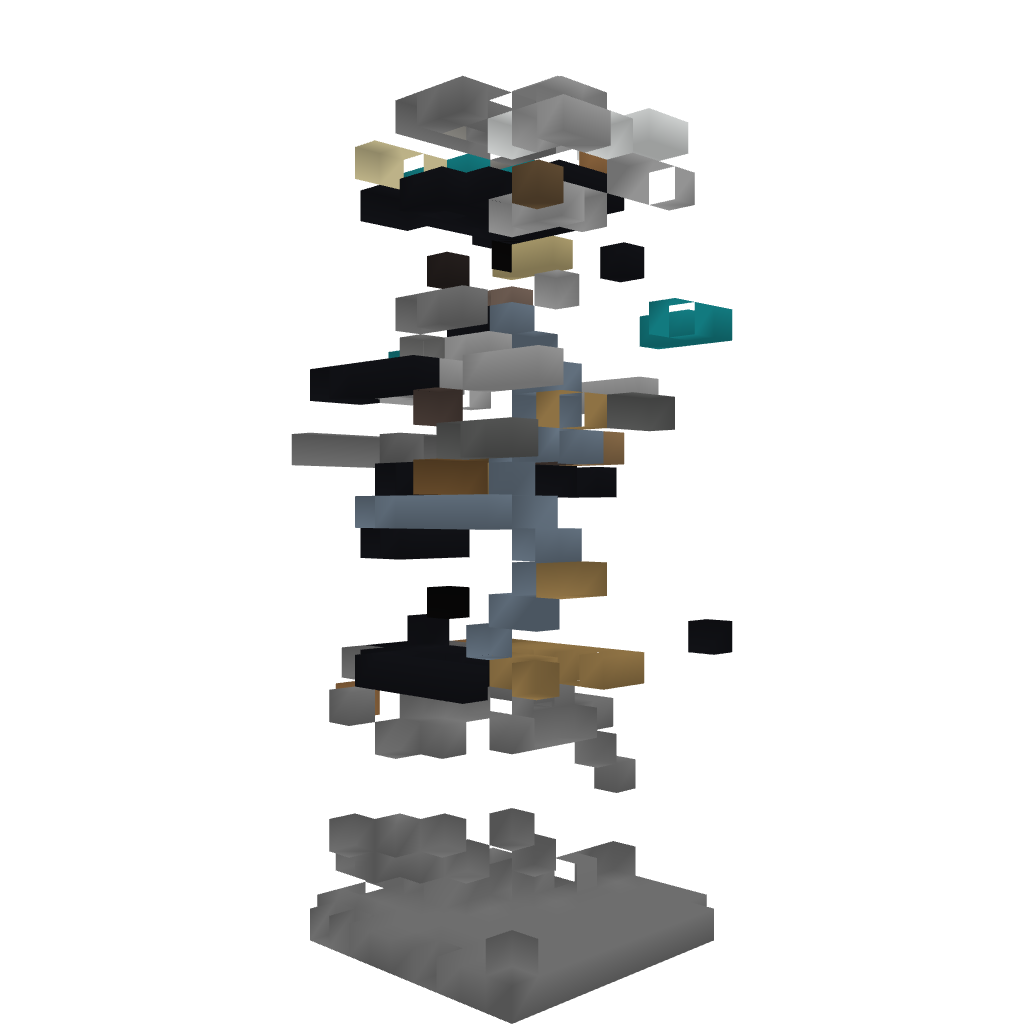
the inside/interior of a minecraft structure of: Contemporary Survival Starter House